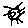
Label: sun